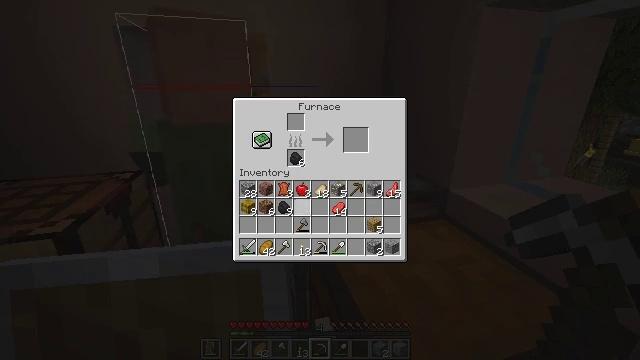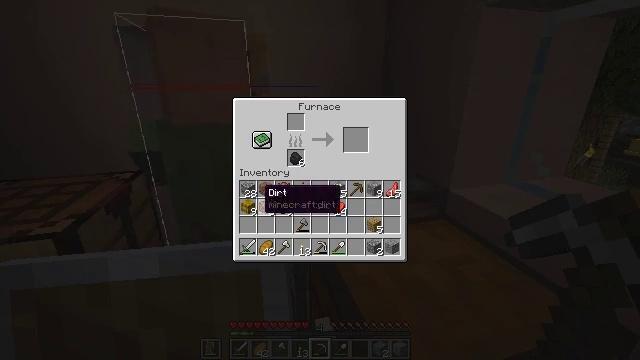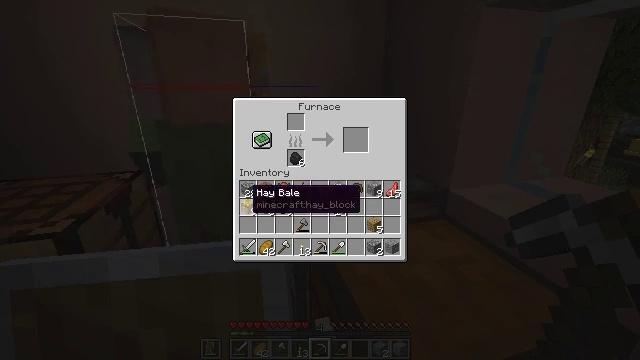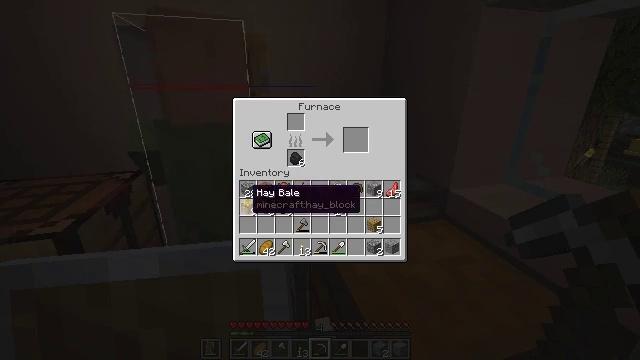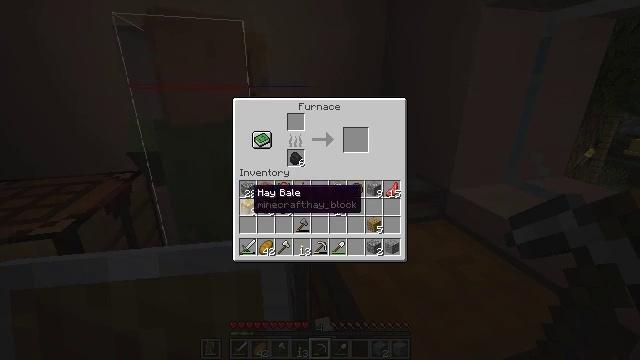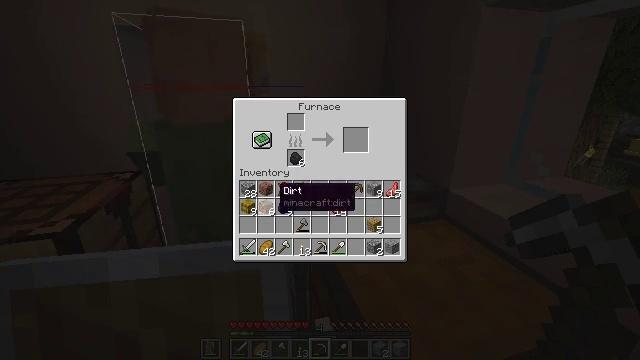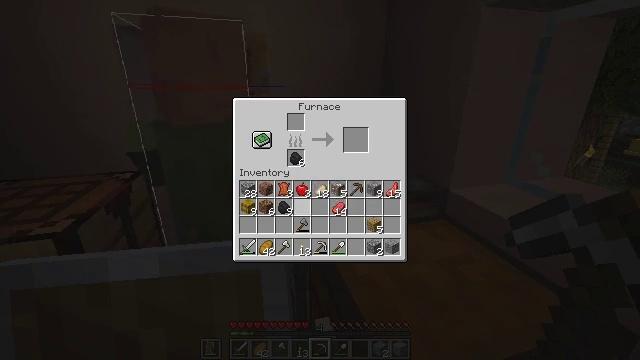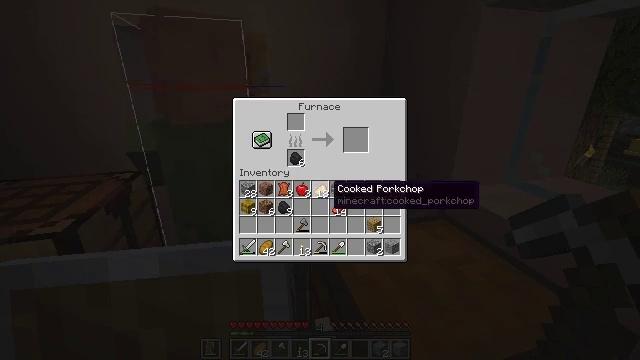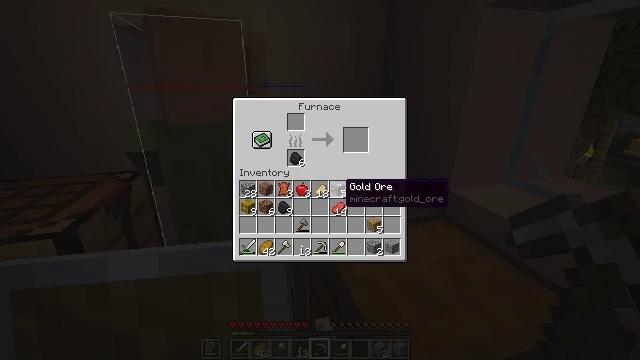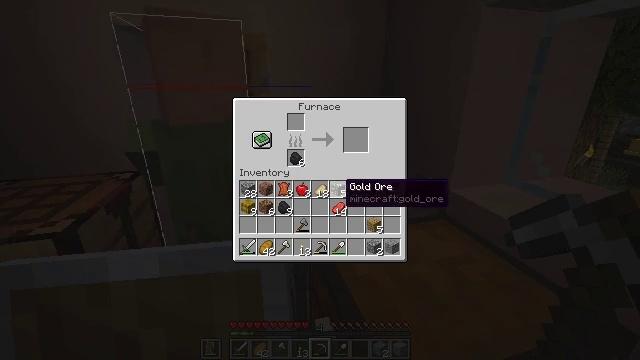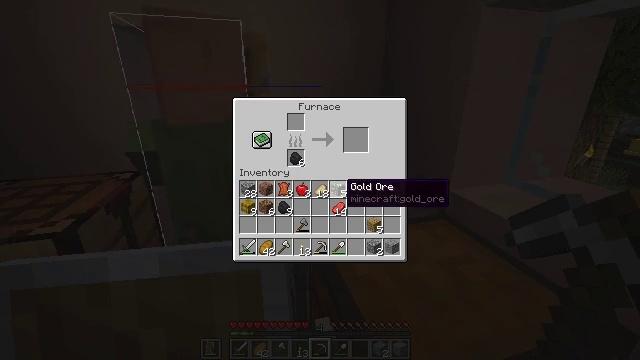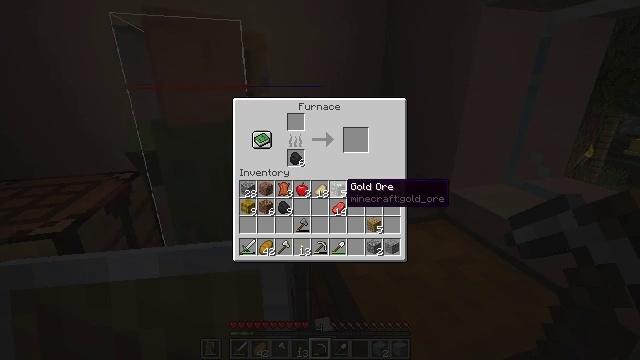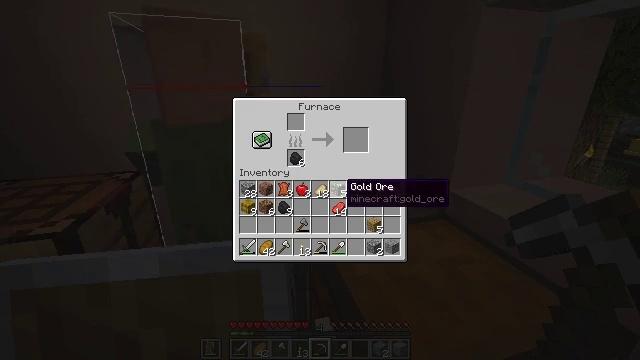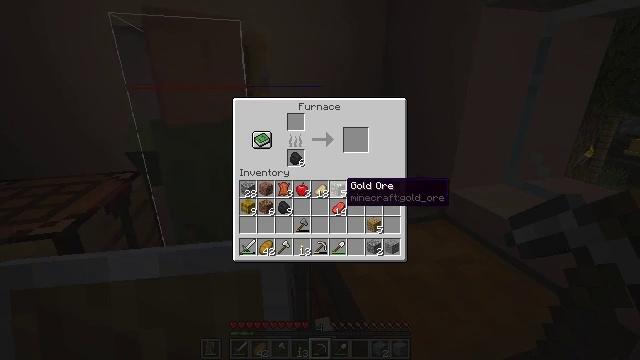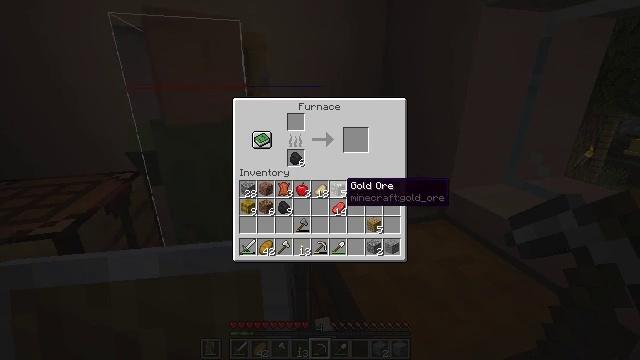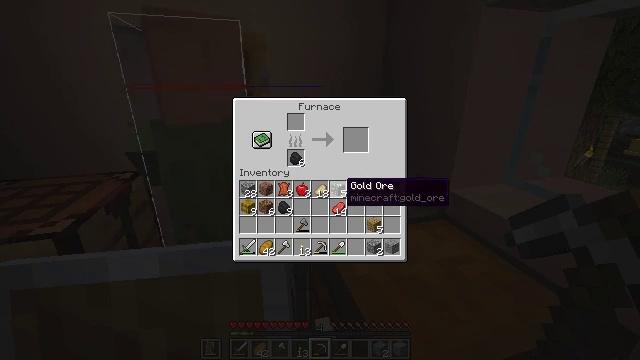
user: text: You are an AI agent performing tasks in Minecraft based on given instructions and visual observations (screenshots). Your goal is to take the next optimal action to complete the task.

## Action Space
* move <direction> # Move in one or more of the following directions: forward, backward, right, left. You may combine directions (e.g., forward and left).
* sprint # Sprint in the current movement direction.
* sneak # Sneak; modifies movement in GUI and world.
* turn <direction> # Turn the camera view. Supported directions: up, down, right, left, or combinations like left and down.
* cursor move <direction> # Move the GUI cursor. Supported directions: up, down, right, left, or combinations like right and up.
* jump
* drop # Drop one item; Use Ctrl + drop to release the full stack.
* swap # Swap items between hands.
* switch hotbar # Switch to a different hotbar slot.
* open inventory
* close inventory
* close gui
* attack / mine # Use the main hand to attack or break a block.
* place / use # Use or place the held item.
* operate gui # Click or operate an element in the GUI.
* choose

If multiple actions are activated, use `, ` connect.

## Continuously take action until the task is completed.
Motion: motion action
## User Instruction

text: Mine the oak door to pick it up.
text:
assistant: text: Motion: cursor move left and up
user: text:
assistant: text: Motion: cursor move left
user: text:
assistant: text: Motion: sneak
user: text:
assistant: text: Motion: sneak
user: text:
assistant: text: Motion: sneak, cursor move right
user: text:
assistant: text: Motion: sneak, cursor move right
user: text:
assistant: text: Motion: sneak, cursor move right
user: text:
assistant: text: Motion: sneak, cursor move right
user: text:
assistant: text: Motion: sneak
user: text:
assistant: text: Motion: sneak
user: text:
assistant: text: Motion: sneak
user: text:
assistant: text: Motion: sneak
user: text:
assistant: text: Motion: sneak
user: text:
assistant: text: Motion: sneak
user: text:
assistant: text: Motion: sneak
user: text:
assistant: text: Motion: sneak
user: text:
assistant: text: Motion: sneak
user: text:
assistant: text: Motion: sneak
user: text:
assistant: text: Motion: sneak, cursor move right
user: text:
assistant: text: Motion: sneak, cursor move right
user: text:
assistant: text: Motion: sneak, cursor move right and down
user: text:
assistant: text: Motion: sneak, cursor move right and down
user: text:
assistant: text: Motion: sneak
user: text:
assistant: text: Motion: sneak
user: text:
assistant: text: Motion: sneak
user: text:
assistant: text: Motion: sneak
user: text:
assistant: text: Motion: sneak
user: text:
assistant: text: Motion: sneak
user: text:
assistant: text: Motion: sneak, cursor move left and up
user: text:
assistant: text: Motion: sneak, cursor move left and up